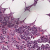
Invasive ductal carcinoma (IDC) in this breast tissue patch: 1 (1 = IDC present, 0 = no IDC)